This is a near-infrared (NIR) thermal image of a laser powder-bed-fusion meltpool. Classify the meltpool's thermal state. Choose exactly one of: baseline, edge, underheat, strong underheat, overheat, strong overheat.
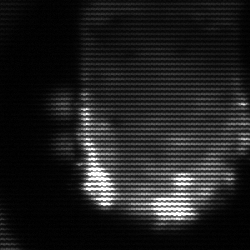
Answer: baseline